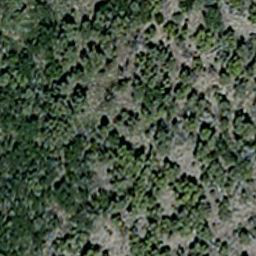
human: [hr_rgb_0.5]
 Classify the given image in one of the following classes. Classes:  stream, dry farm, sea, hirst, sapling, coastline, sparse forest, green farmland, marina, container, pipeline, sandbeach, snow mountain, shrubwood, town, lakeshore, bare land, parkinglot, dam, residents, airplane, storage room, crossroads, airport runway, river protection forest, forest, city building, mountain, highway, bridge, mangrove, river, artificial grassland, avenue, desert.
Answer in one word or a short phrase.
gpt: sparse forest